Question:
is it possible to create a triangle like what is pictured? even with the double border color?
(I achieve double border color in the box that this triangle will come out of by doing two divs)
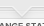
Answer: This can be achieved by creating an empty div and giving it a width of 0, and placing a border of desired thickness to the opposite side you want the triangle to point.
You can then position it where you wish.
See <URL> for instructions.